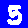
Digit: 5